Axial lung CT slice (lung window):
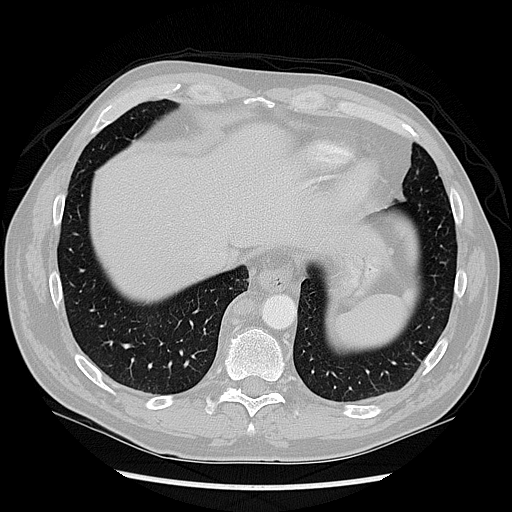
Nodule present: no